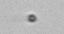
Label: nanoplankton_mix